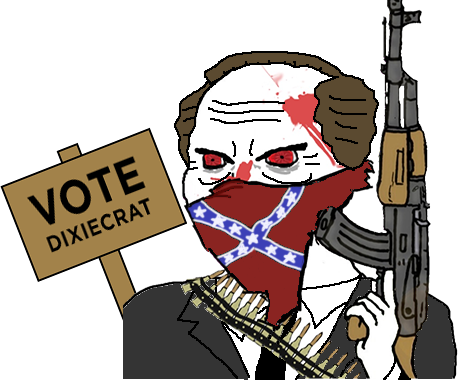
Label: 5_Oomer